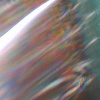
Label: sunburn